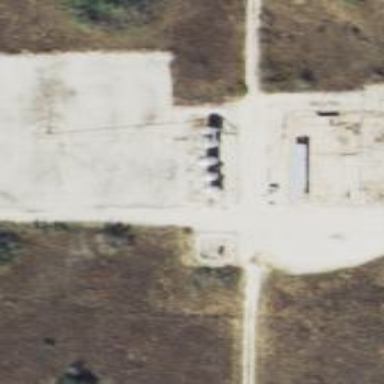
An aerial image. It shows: Industrial area mainly used for gas operations. The substation serves as field gathering point.